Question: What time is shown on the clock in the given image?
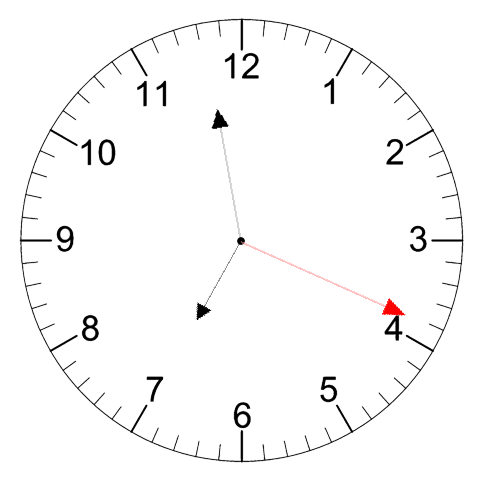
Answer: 06:58:19